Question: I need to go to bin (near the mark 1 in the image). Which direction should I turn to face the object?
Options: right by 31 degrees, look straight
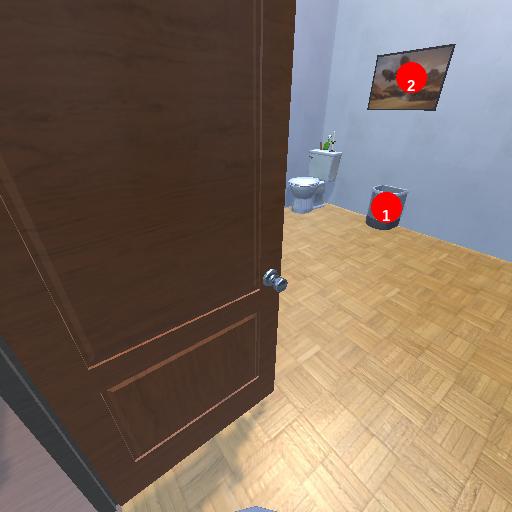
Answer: right by 31 degrees